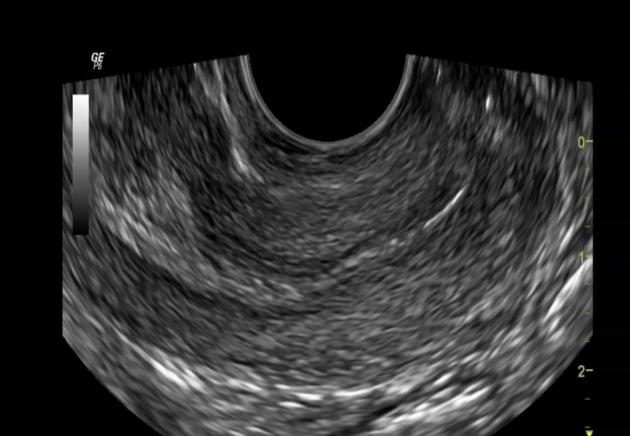
Label: notinfected